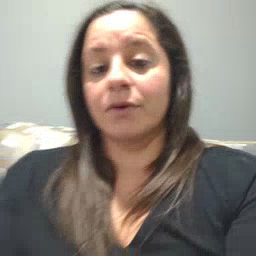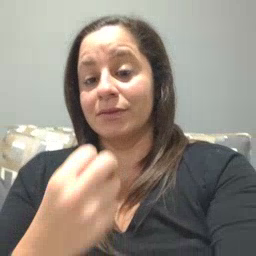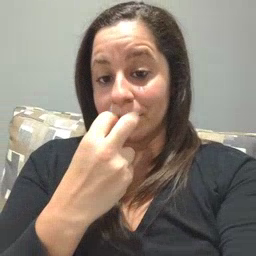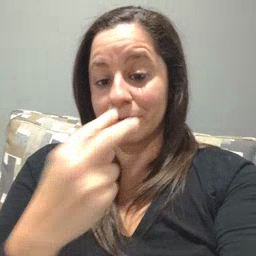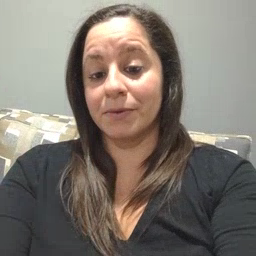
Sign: snack